Interaction volume radius: 10 \u00c5
Interaction volume height: 20 \u00c5
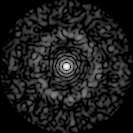
Disorder parameter: 0.8253